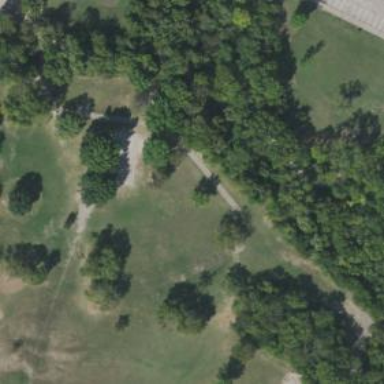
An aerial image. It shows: Disc golf basket.